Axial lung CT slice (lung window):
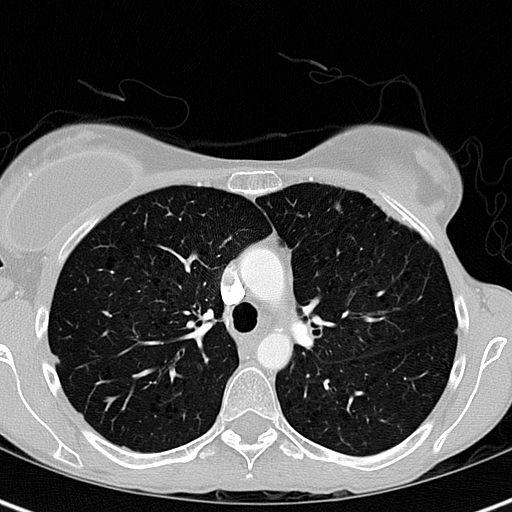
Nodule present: no